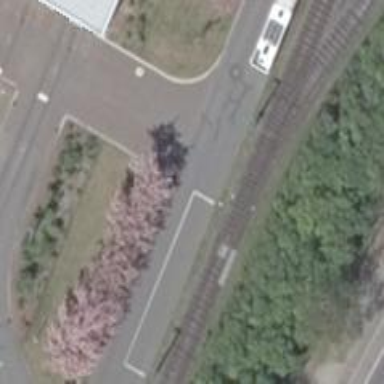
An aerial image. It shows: Railway switch.